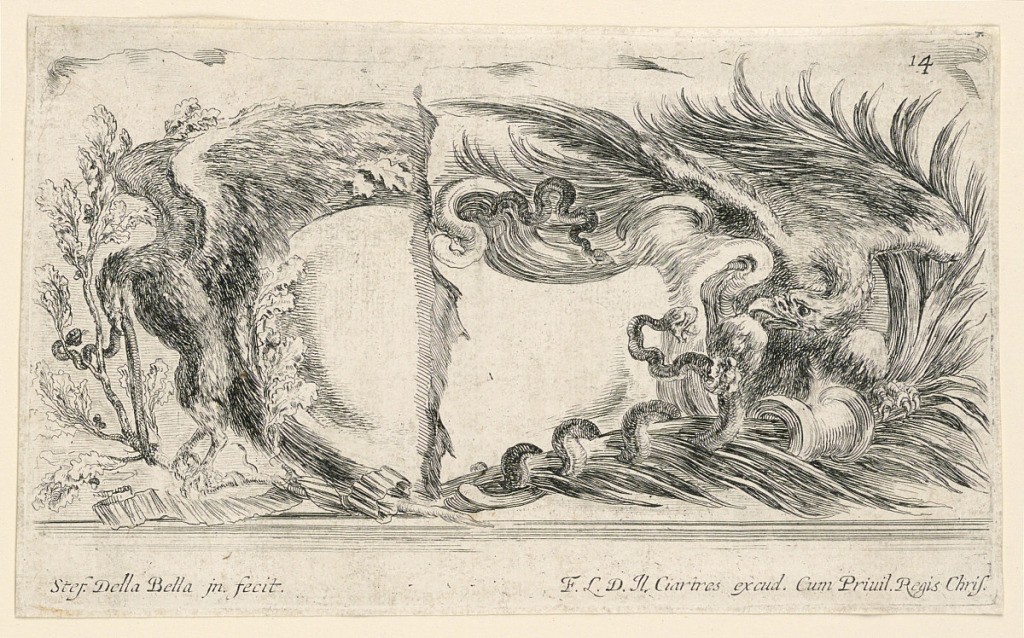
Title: Two Halves of Escutcheons, No. 14 from "Raccolta di varii cappriccii et nove inventioni di cartelle et ornamenti"
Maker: Stefano della Bella, Italian, 1610–1664
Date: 1646
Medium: Etching on paper
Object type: Print
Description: No. 14 of the same set as -10, "Raccolta di varii cappriccii," etc.